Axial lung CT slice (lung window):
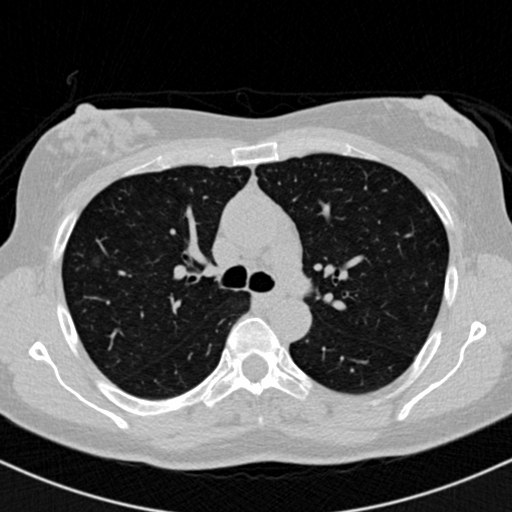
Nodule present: yes
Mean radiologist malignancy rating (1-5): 2.5